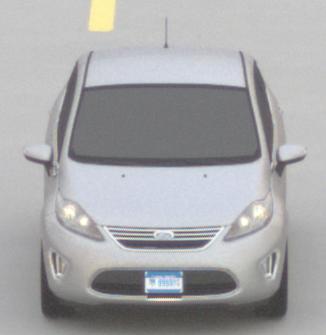
Make: Ford
Model: Fiesta
Detailed model: ’09 Sedan (seventh series)
Model produced from: 2010
Model produced until: 2017
Doors: 4
Color: white
Road condition: dry road
Daytime: sunrise or sunset
Contrast: low contrast